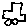
Label: car